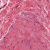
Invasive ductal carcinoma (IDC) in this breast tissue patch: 0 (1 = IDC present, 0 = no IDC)